Interaction volume radius: 5 \u00c5
Interaction volume height: 15 \u00c5
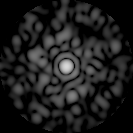
Disorder parameter: 0.793